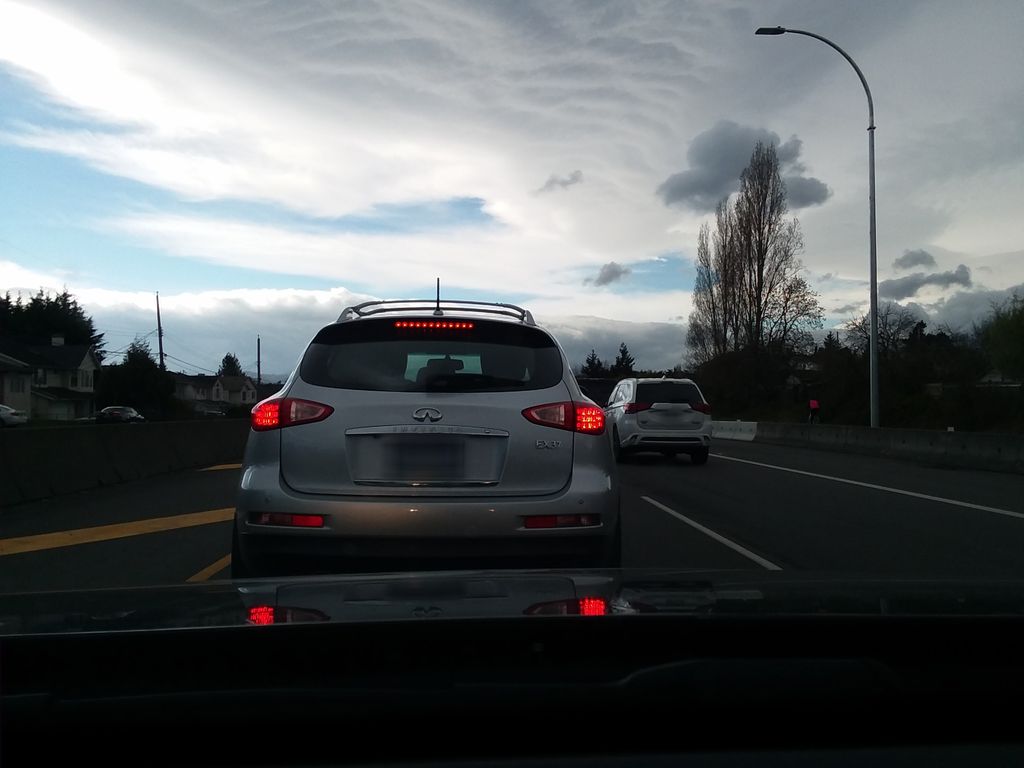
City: victoria